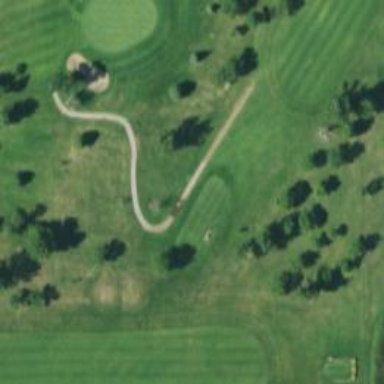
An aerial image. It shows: Service road used as golf cart path.